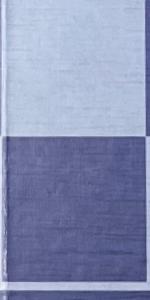
Label: Empty